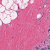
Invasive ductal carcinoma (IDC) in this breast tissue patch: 0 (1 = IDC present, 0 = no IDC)